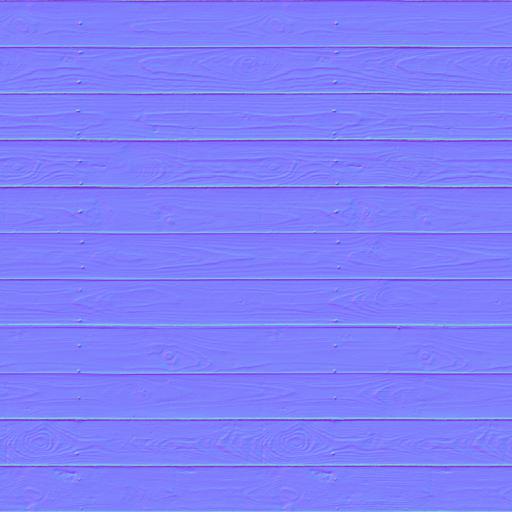
brown floor planks raw rough wall wood wooden yellow